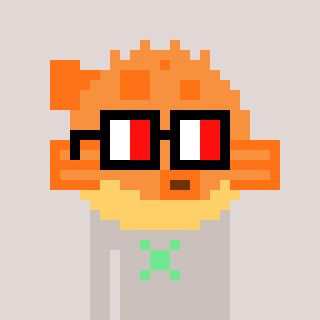
a pixel art character with square glasses with black frames and red eyes, a pufferfish-shaped head and a foggrey-colored body on a warm background